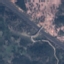
Label: Highway